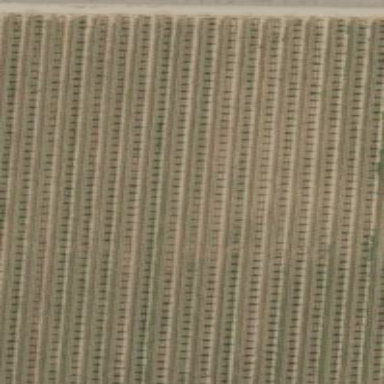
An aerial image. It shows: Orchard filled with walnut trees.